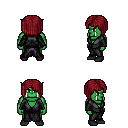
a pixel art fantasy rpg character, male body template, orc, green skin, gray robe, red pants, brunette pageboy hairstyle, black shoes, four views (front, back, left, right), 2x2 character sprite sheet, small pixel art, hard edges, no anti-aliasing